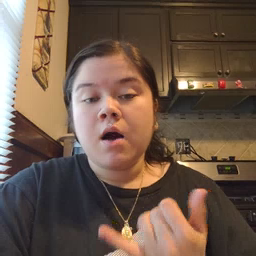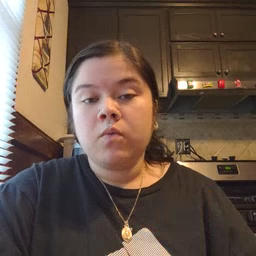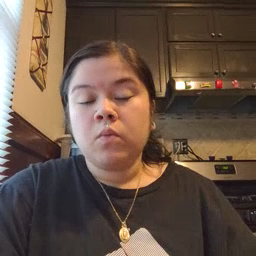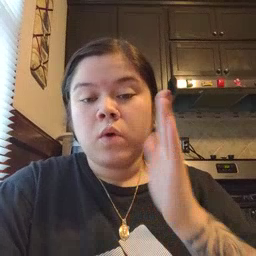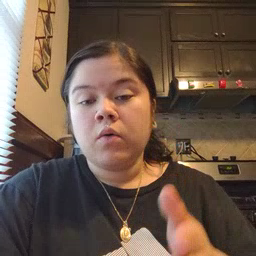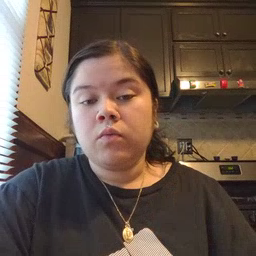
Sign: will